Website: lowes
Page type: payment
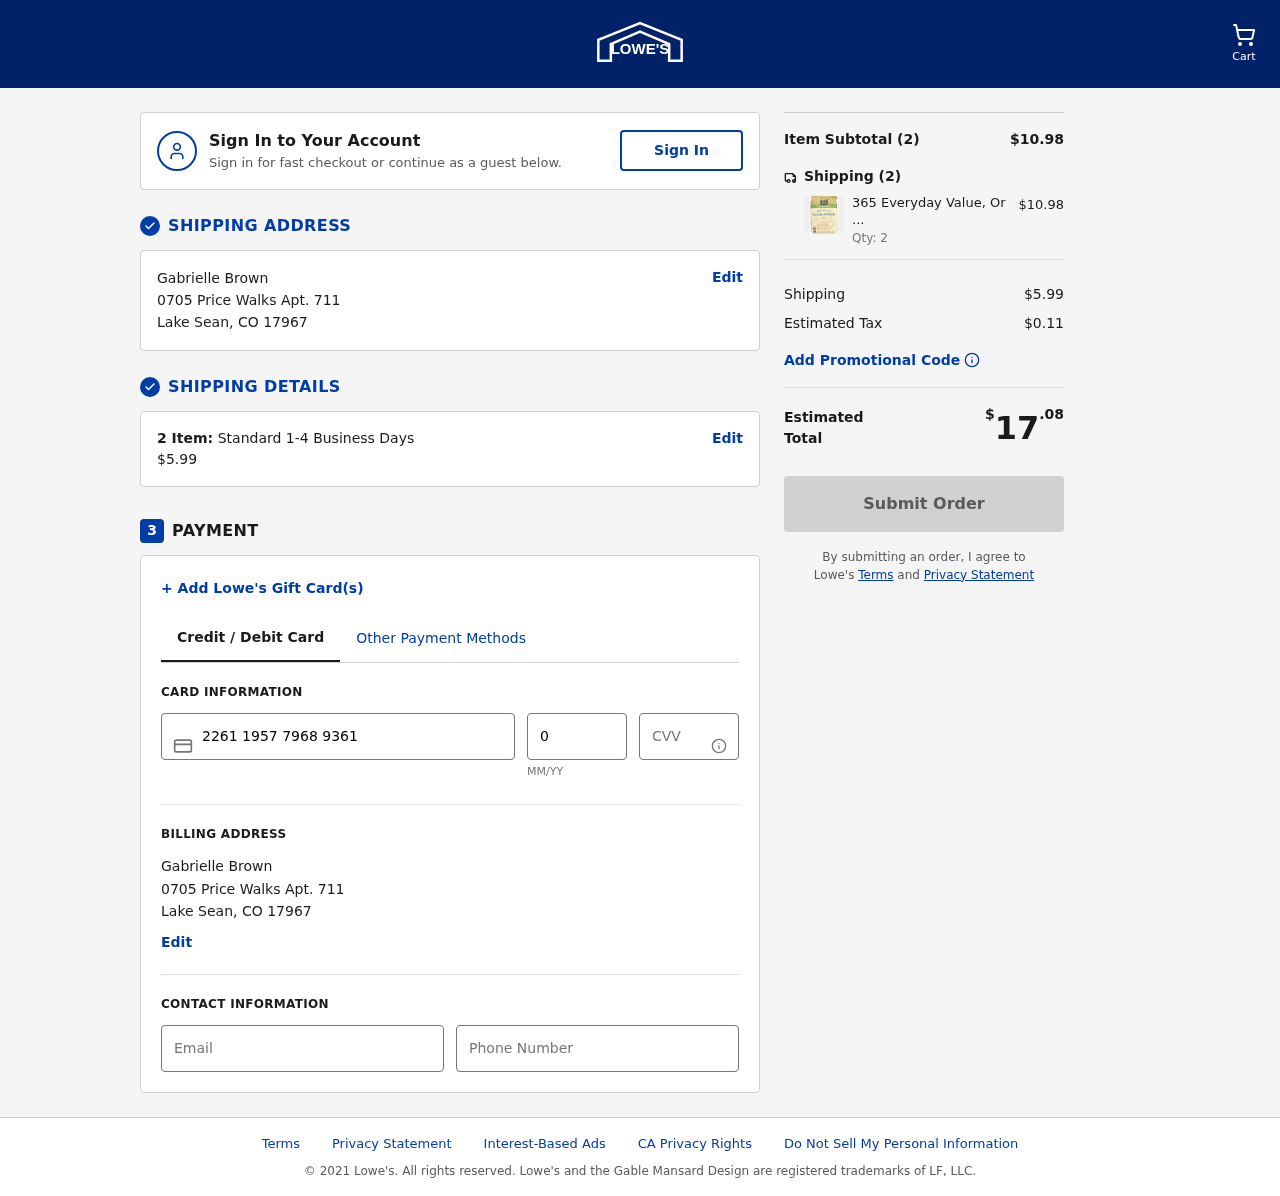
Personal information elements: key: PII_CARD_CVV
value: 218
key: PII_CARD_EXPIRY
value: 04/28
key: PII_CARD_NUMBER
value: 2261 1957 7968 9361
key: PII_CITY
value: Lake Sean
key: PII_EMAIL
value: gabrielle_brown@yahoo.com
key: PII_FULLNAME
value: Gabrielle Brown
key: PII_PHONE
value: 3015975933
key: PII_POSTCODE
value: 17967
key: PII_STATE_ABBR
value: CO
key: PII_STREET
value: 0705 Price Walks Apt. 711
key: PII_FULLNAME2
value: Gabrielle Brown
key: PII_STREET2
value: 0705 Price Walks Apt. 711
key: PII_CITY2
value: Lake Sean
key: PII_STATE_ABBR2
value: CO
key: PII_POSTCODE2
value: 17967
Product elements: key: PRODUCT1_NAME
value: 365 Everyday Value, Organic Buttermilk Pancake & Waffle Mix, 32 oz
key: PRODUCT1_PRICE
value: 5.49
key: PRODUCT1_QUANTITY
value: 2
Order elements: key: ORDER_NUM_ITEMS
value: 2
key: ORDER_SHIPPING_COST
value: $5.99
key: ORDER_NUM_ITEMS2
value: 2
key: ORDER_SUBTOTAL
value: $10.98
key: ORDER_NUM_ITEMS3
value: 2
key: ORDER_SHIPPING_COST2
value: $5.99
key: ORDER_TAX
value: $0.11
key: ORDER_TOTAL
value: $17.08